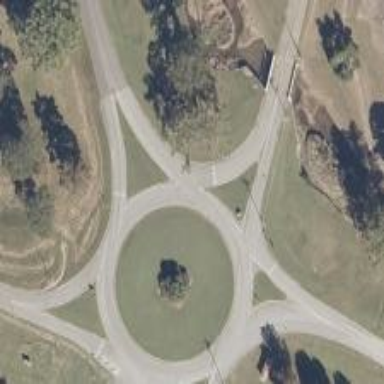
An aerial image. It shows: Tertiary road leading to roundabout junction.